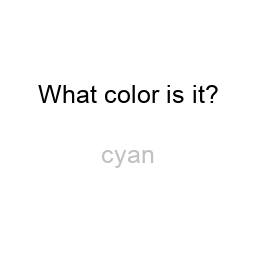
Color: silver
Color name shown: cyan
Background color: white
Question text color: black